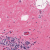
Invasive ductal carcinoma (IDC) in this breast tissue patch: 0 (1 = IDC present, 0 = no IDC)